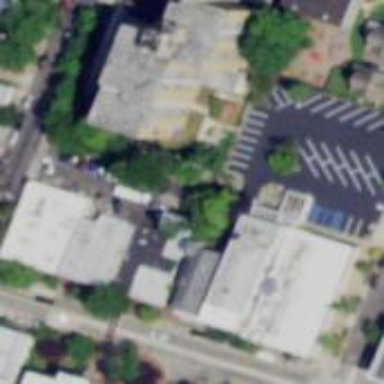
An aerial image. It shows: Parking area.